Aerial crown-view tile of a tropical tree (Barro Colorado Island, Panama), acquired 20241014:
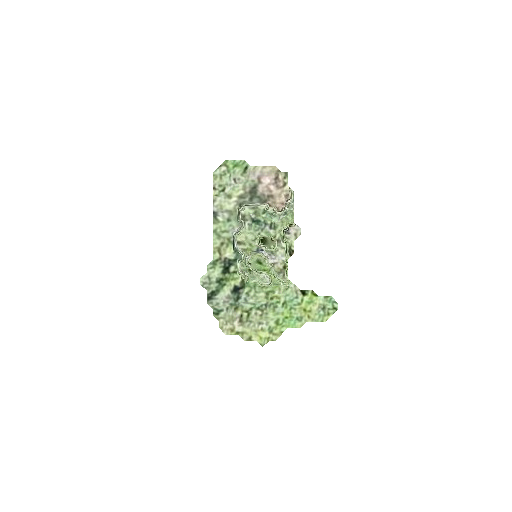
Species: Cecropia insignis
GBIF accepted scientific name: Cecropia insignis
Crown area: 23.019 m²